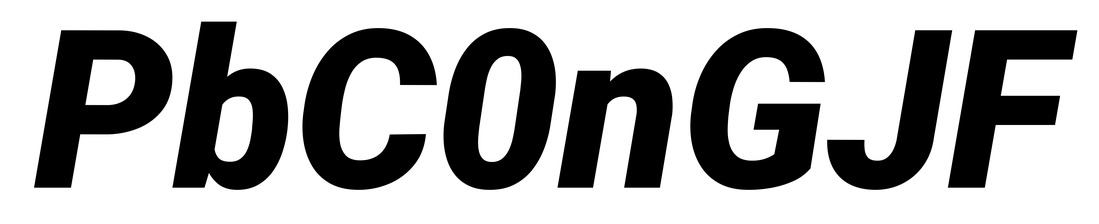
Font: Roboto-Italic_Black_Italic